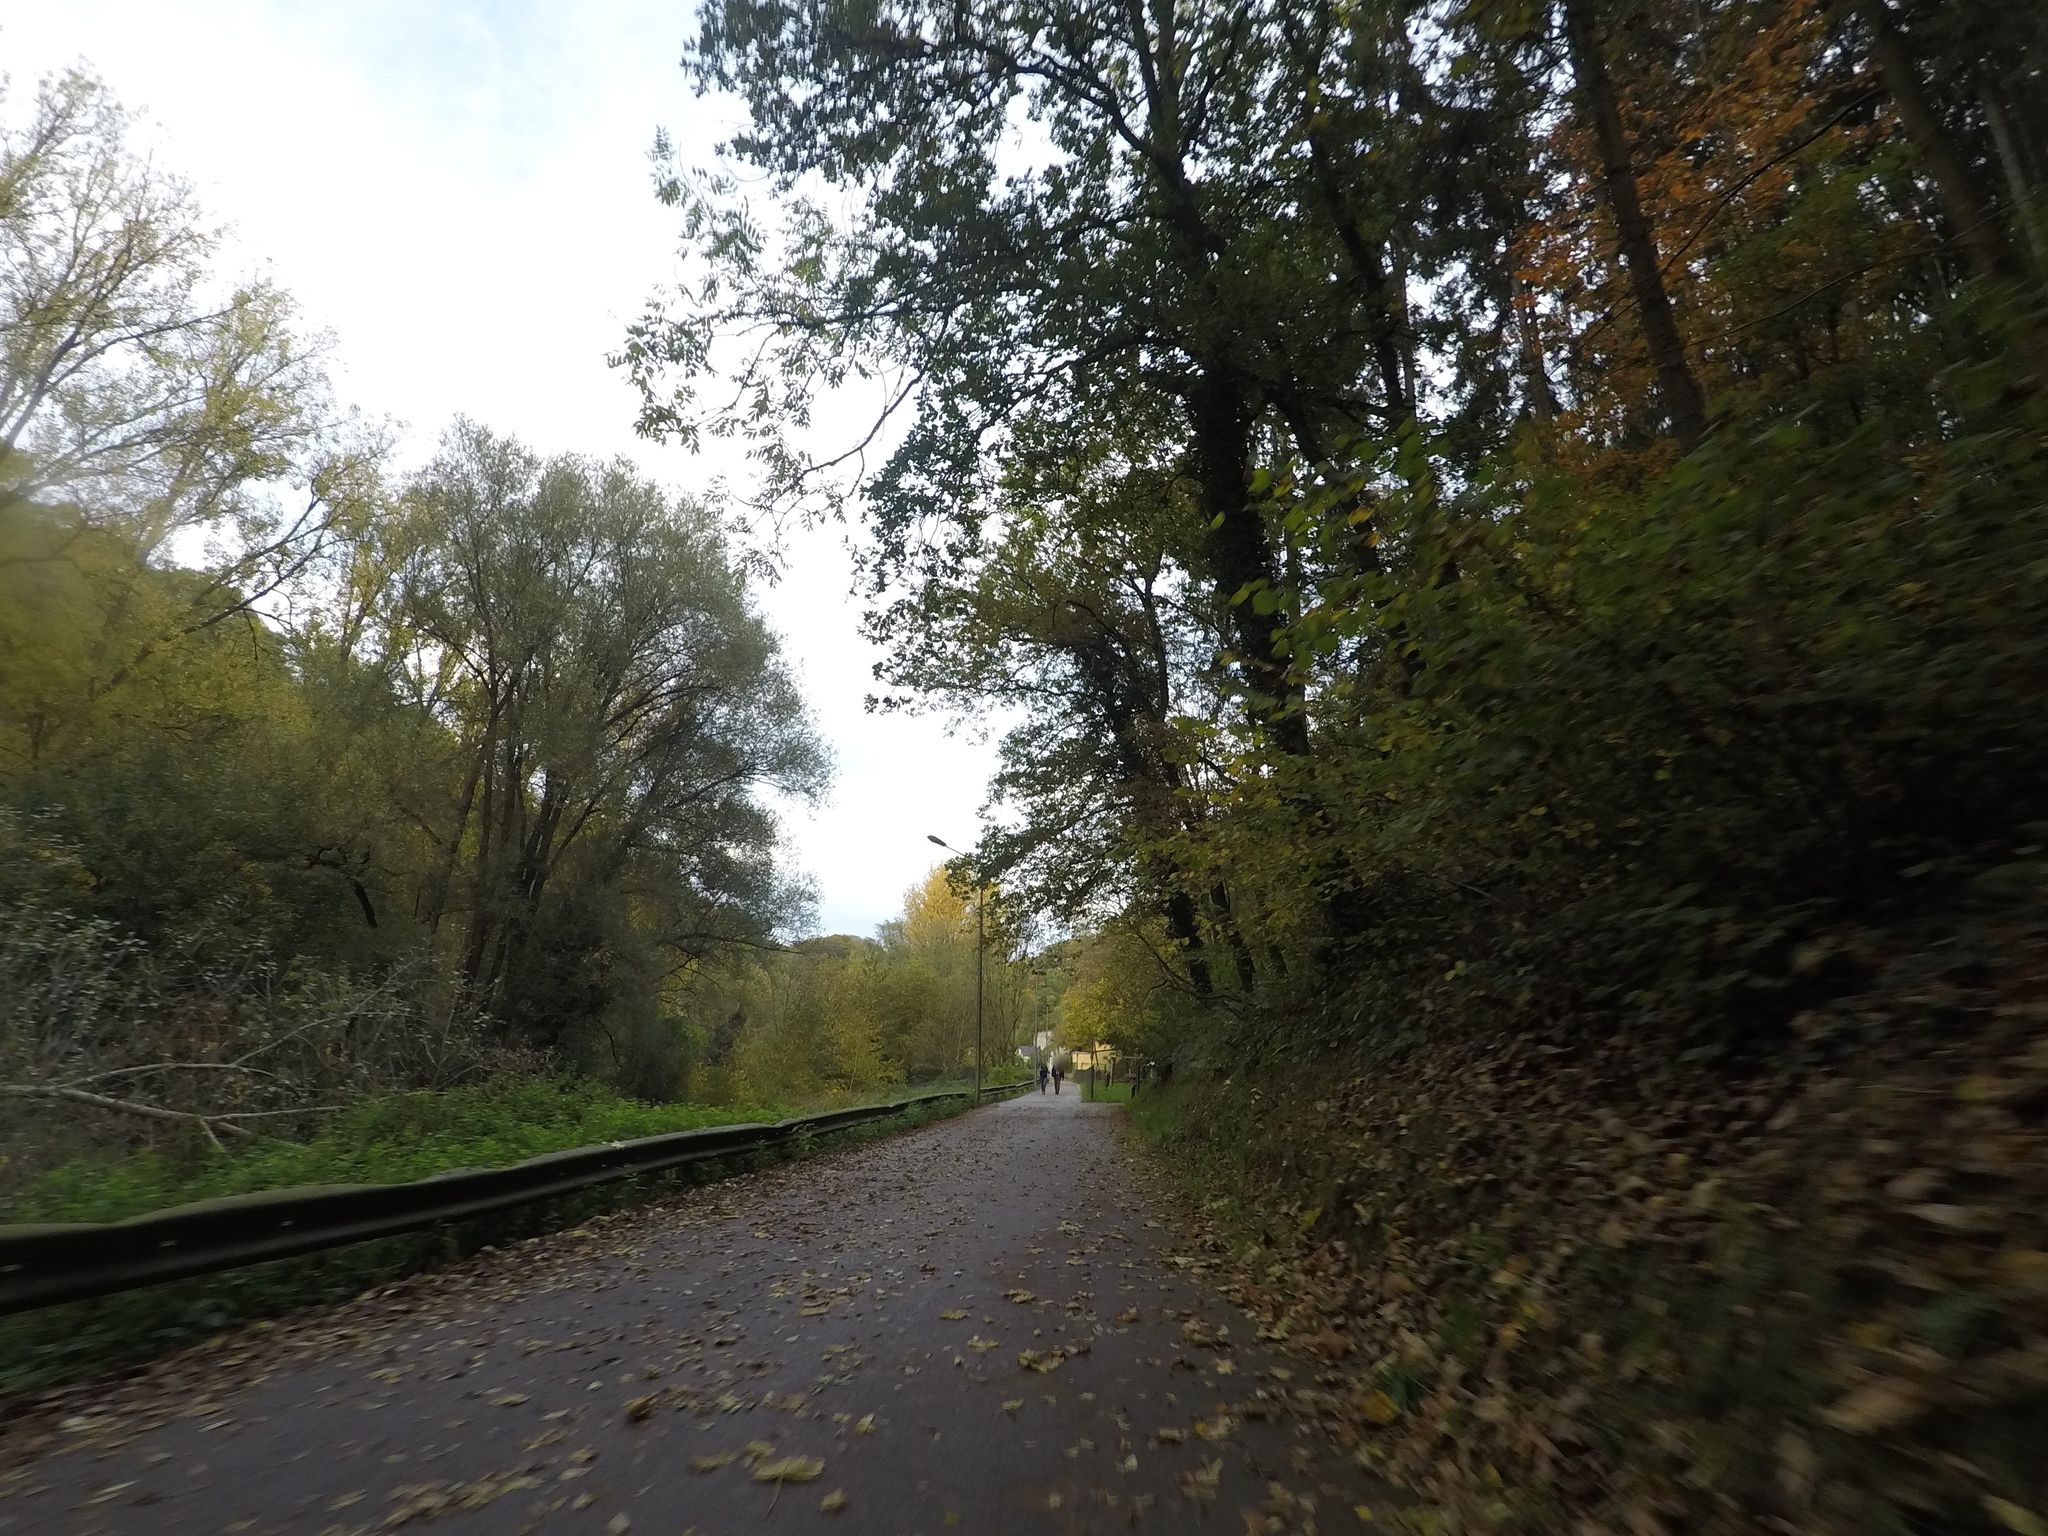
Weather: clear
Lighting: day
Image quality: slightly poor
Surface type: cycling surface
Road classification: path, steps
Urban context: urban centre
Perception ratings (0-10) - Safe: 4.76, Lively: 3.15, Beautiful: 9.21, Boring: 6.38, Depressing: 1.36, Wealthy: 3.77